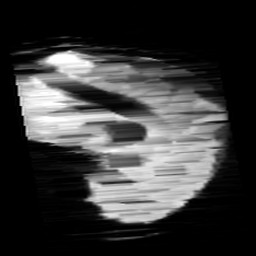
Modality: minIP
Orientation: sagittal
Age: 12
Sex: male
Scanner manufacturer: siemens
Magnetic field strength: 3 T
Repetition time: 0.027 s
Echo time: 0.02 s